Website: lowes
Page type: customer-info-address
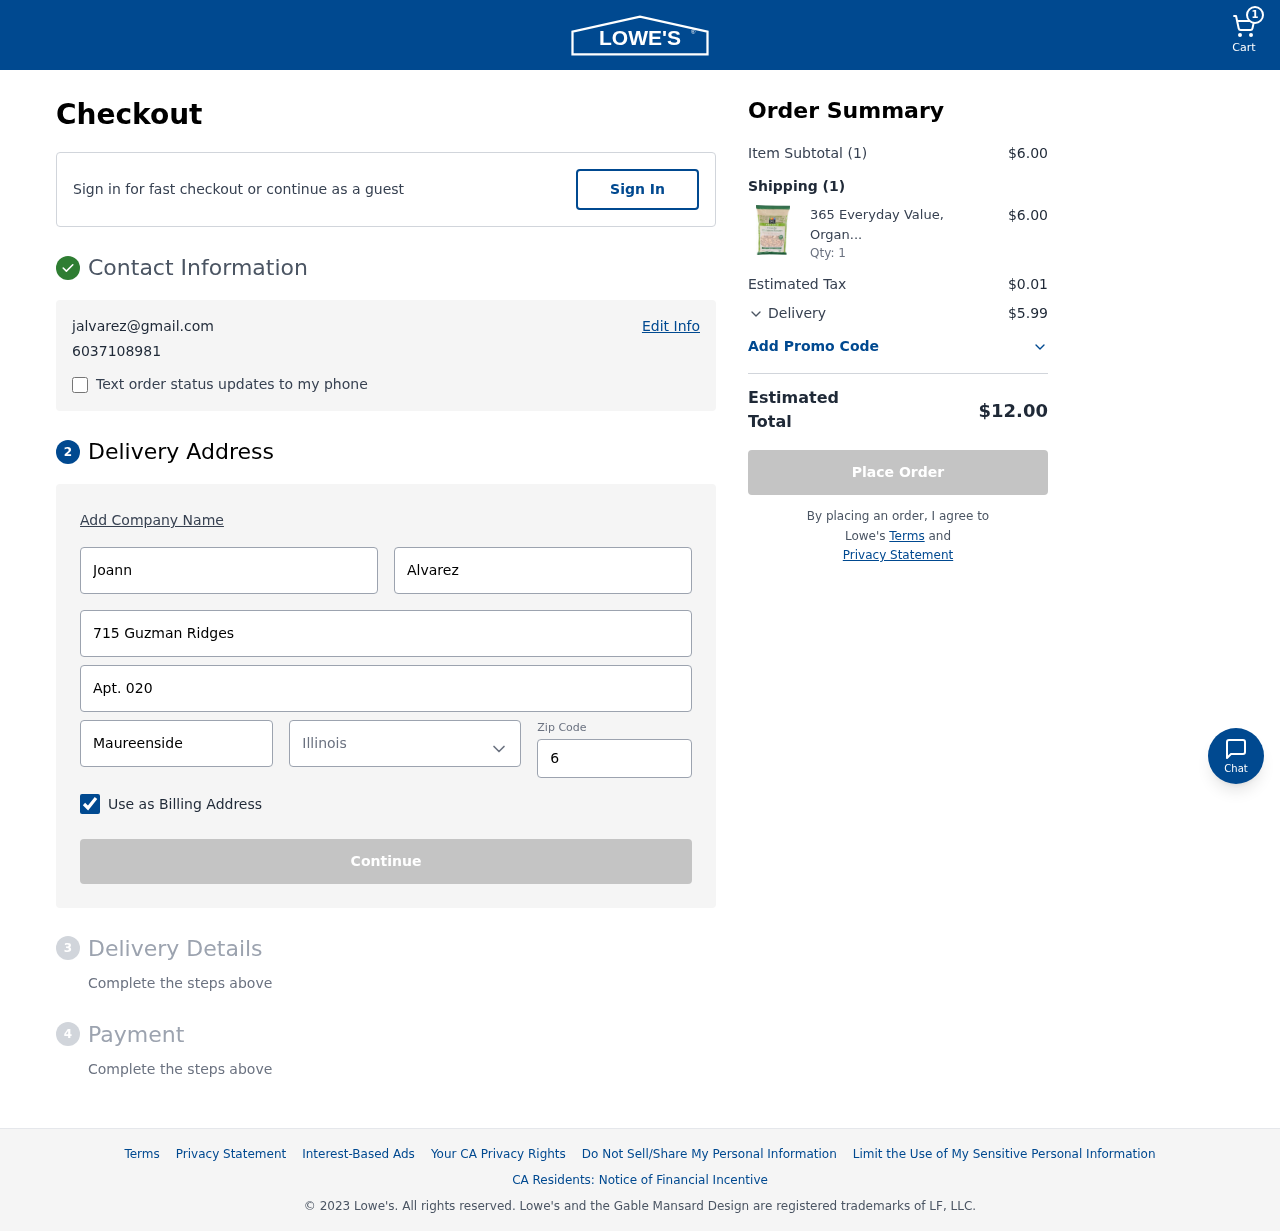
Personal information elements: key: PII_CITY
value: Maureenside
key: PII_EMAIL
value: jalvarez@gmail.com
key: PII_FIRSTNAME
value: Joann
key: PII_LASTNAME
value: Alvarez
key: PII_PHONE
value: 6037108981
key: PII_POSTCODE
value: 69627
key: PII_STATE
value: Illinois
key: PII_STREET
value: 715 Guzman Ridges
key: PII_STREET2
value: Apt. 020
Product elements: key: PRODUCT1_NAME
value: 365 Everyday Value, Organic Crunchy Cinnamon Squares, 28 oz
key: PRODUCT1_QUANTITY
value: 1
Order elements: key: ORDER_NUM_ITEMS
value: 1
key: ORDER_SUBTOTAL
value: $6.00
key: ORDER_NUM_ITEMS2
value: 1
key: ORDER_SUBTOTAL2
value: $6.00
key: ORDER_TAX
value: $0.01
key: ORDER_SHIPPING_COST
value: $5.99
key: ORDER_TOTAL
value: $12.00